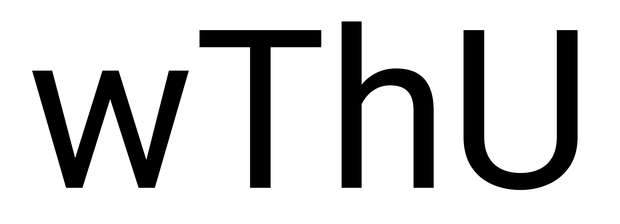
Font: Roboto_Regular